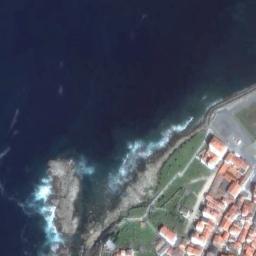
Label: beach